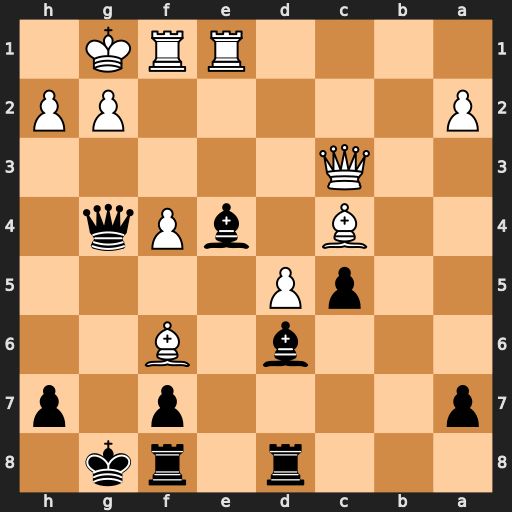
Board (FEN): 3r1rk1/p4p1p/3b1B2/2pP4/2B1bPq1/2Q5/P5PP/4RRK1
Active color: b
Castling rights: -
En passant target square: -
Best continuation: Qxg2#